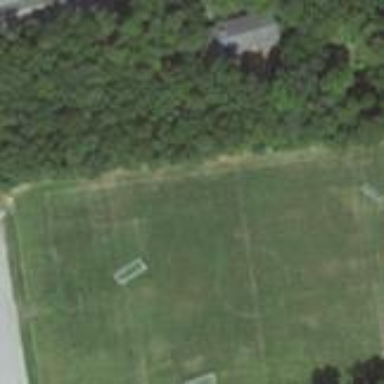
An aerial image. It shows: Soccer pitch designated for leisure and sports activities.